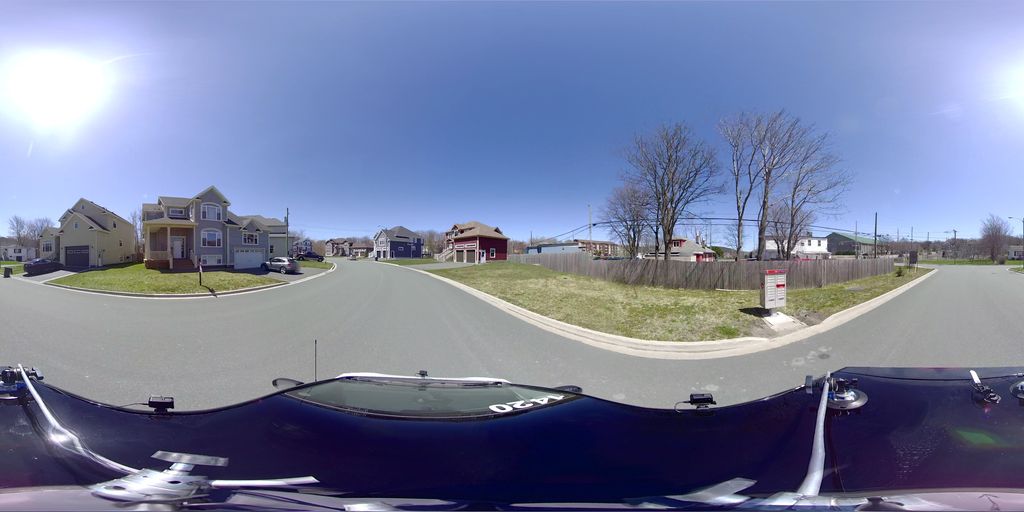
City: st_johns